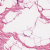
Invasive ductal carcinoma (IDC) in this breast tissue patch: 0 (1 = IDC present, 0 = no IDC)